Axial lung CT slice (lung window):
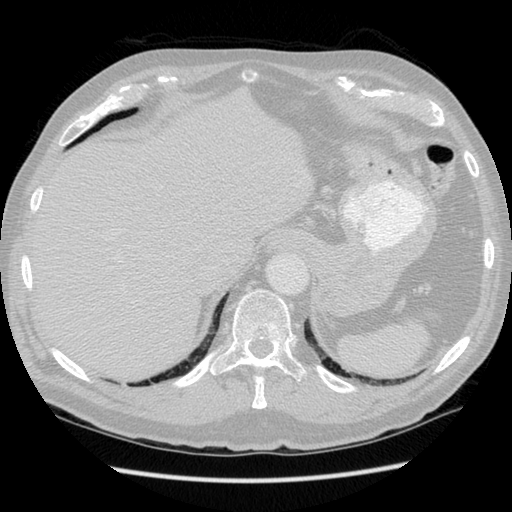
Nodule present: no